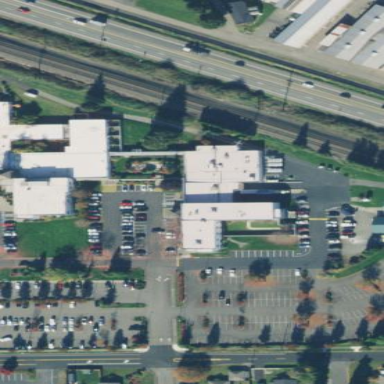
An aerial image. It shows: Healthcare facility identified as hospital.